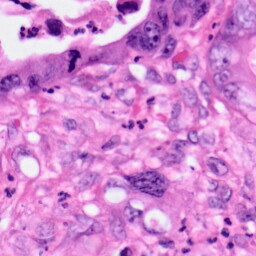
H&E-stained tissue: Pancreatic